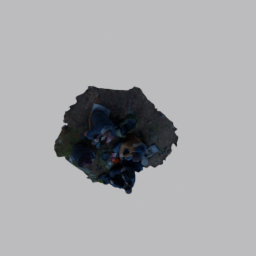
Label: people